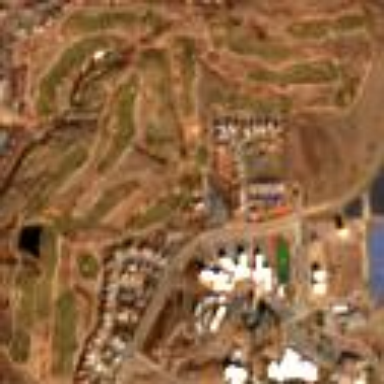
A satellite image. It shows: Golf course.